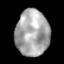
Tissue: lung
Cell type: Epithelial cells
Senescence score: 0.2005
Nuclear area (px): 1523
Mean DAPI intensity: 166.908